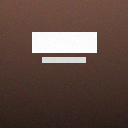
Screen state: on